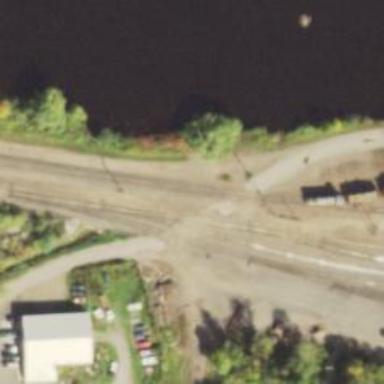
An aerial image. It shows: Level crossing along the railway.